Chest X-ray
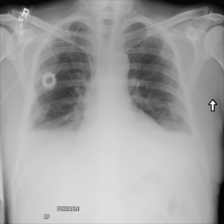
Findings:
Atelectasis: negative
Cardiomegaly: negative
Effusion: positive
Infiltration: negative
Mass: negative
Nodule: negative
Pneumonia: negative
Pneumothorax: negative
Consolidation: negative
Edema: negative
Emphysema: negative
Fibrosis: negative
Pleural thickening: negative
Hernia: negative